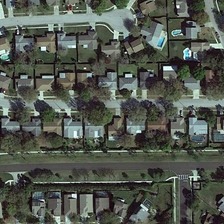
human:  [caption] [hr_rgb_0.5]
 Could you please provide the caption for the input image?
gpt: many buildings and green trees are in a dense residential area .

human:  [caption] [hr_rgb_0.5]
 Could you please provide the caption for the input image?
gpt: many buildings and green trees are in a dense residential area .

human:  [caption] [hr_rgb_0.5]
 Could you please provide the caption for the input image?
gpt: many buildings and green trees are in a dense residential area .

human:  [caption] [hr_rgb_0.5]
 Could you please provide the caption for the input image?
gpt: many buildings and green trees are in a dense residential area .

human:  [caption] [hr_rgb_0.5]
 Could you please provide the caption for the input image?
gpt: many buildings and green trees are in a dense residential area .